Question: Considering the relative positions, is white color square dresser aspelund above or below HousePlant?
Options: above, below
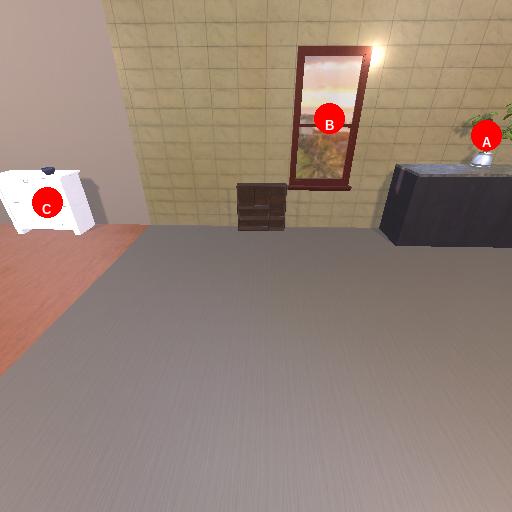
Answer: above